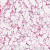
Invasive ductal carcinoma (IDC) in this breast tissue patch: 0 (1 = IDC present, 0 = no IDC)